Question: While trying to call a web service and get the corresponding json object I get a fatal exception. I have absolutely no idea where to look and what errors to correct.

'''
private class CallServiceTask extends AsyncTask<Object, Void, JSONObject>
{
protected JSONObject doInBackground(Object... params)
{
HttpGet req = (HttpGet) params[0];
String url = (String) params[1];
return executeRequest(req, url);
}
}
'''
And here's executeRequest method called in doInBackground:
'''
private JSONObject executeRequest(HttpGet request, String url)
{
HttpClient client = new DefaultHttpClient();
JSONObject jsonObj = null;
client = getNewHttpClient();
HttpResponse httpResponse;
try {
httpResponse = client.execute(request);
HttpEntity entity = httpResponse.getEntity();
if (entity != null) {
InputStream instream = entity.getContent();
String response = convertStreamToString(instream);
try {
jsonObj = new JSONObject(response);
} catch (JSONException e1) {
e1.printStackTrace();
}
// Closing the input stream will trigger connection release
instream.close();
}
} catch (ClientProtocolException e) {
client.getConnectionManager().shutdown();
e.printStackTrace();
} catch (IOException e) {
client.getConnectionManager().shutdown();
e.printStackTrace();
}
return jsonObj;
}
'''
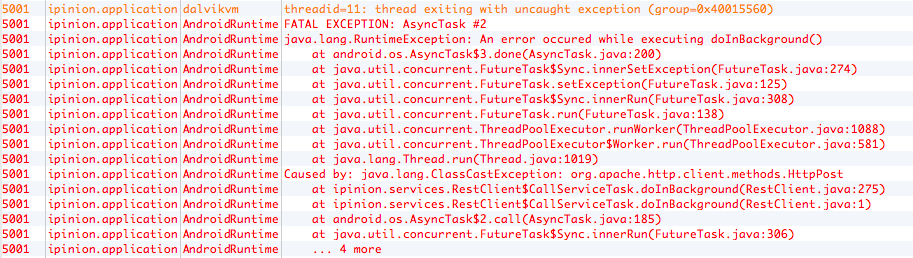
Answer: Just looking at your LogCat stack trace (in this case) it tells you all you need to know about what this exception is and what has caused it:
> thread exiting with uncaught exception
Tells you that an exception has been thrown which your code does not handle
> An error occurred while executing doInBackground()
This tells you that your doInBackground() function in your Async task has thrown this unhandled exception
> Caused by: java.lang.ClassCastException ...... (RestClient.java:275)
And that tells you that you have encountered a ClassCastException, resulting from a HttpPost call at line 275 in that source file.
EDIT:
Should have read that stack trace more carefully... as HandlerExploit has posted It's the HttpPost that's throwing that error, where you're expecting a HttpGet... but the following debug method still stands:
If you add an extra catch (ClassCastException e) with an e.getMessage() you'll most likely see a useful error message that describes the problem in more detail.
When in this situation and I find an unexpected exception being thrown like this I tend to add a temporary 'catch all' (catch (Exception e) { e.printStackTrace() } ) and stick a break point on the e.printStackTrace() so I can see all the details about the exception... might not be the most efficient way of doing it but its a start when you're in the dark!